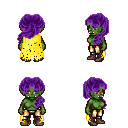
a pixel art fantasy rpg character, female body template, orc, green skin, yellow tattered cape, gold greaves, purple princess hairstyle, maroon shoes, four views (front, back, left, right), 2x2 character sprite sheet, small pixel art, hard edges, no anti-aliasing